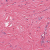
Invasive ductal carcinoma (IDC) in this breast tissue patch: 0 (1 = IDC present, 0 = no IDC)